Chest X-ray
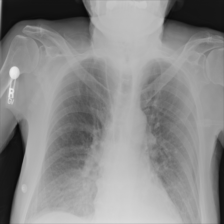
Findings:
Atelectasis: negative
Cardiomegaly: negative
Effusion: positive
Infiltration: negative
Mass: negative
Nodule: negative
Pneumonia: negative
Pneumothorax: negative
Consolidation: negative
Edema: negative
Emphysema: negative
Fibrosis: negative
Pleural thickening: negative
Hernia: negative